Interaction volume radius: 10 \u00c5
Interaction volume height: 20 \u00c5
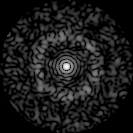
Disorder parameter: 0.8338